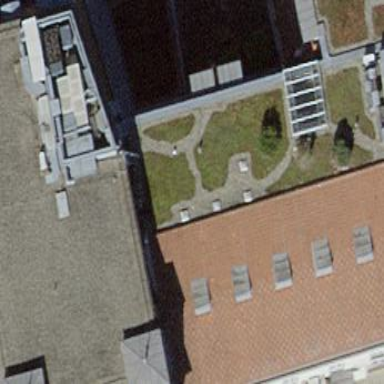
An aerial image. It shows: Cafe located in building.